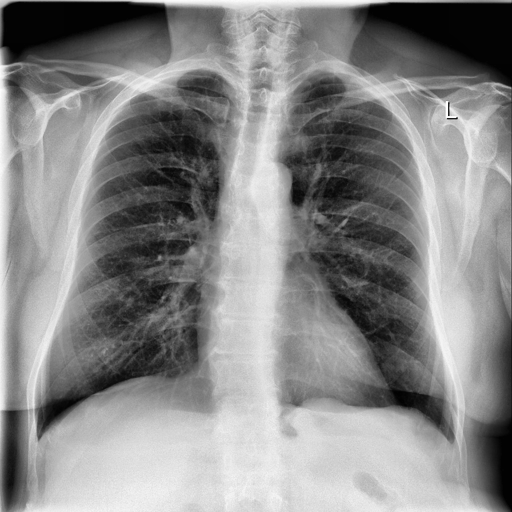
Finding: NORMAL